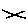
Label: line